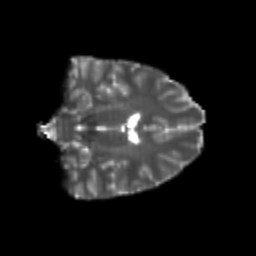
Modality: T2w
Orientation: coronal
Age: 24
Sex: female
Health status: healthy
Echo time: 0.074 s